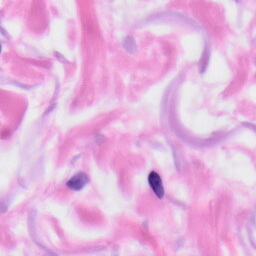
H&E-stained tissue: Skin